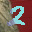
Label: 2